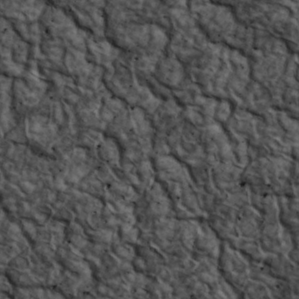
Label: non_frost